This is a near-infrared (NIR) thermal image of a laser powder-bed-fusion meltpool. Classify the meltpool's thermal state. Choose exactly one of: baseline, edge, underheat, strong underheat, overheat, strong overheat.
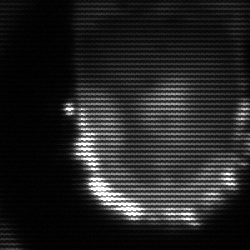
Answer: baseline